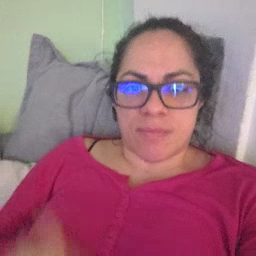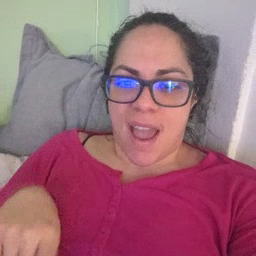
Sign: haveto